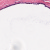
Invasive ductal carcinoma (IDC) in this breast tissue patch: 0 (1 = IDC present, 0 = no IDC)